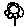
Label: flower